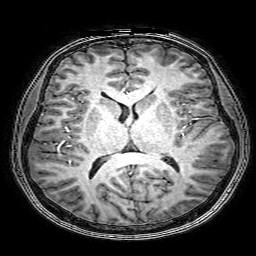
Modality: T1w
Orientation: coronal
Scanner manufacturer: philips
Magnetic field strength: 3 T
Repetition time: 0.0096 s
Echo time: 0.0046 s